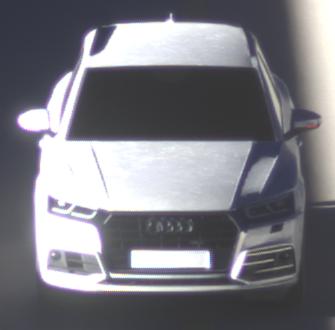
Make: Audi
Model: Q5 45 TFSI
Detailed model: Q5 (FY)
Model produced from: 2019/01
Model produced until: 2019/05
Doors: 5
Color: white
Road condition: dry road
Daytime: sunrise or sunset
Contrast: high contrast